Field crop: maize
Growth stage: 1
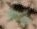
Species: datura